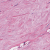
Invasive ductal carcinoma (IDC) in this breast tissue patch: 1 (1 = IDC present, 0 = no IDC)